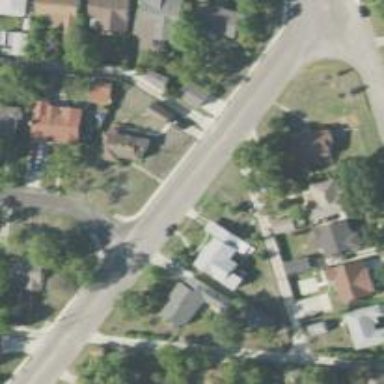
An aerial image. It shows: Alley classified as service road.